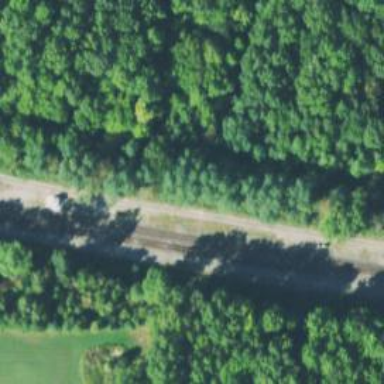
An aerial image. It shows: Railway track.